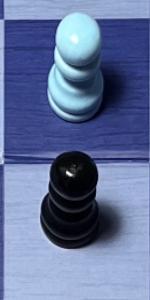
Label: Pawn_Black